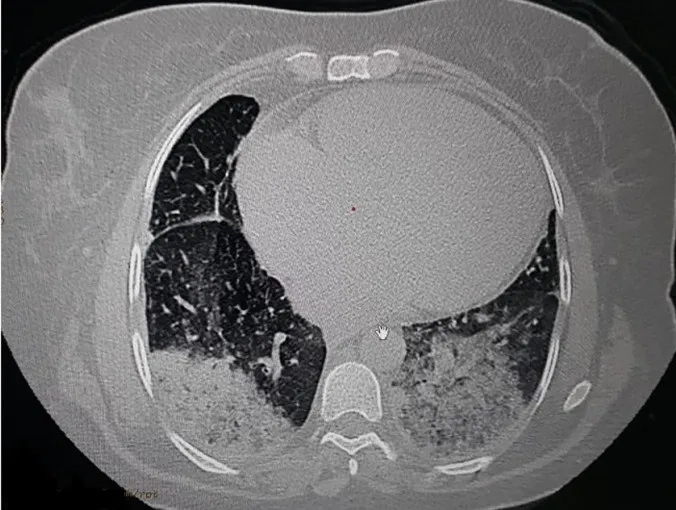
thoracic CT scan showing diffuse patchy ground-glass opacities suggesting COVID-19 pneumonia.
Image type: radiology (ct)